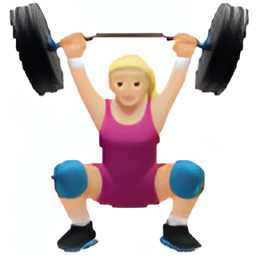
Name: woman weight lifting type 3
Emoji: 🏋🏼‍♀️
Group: People & Body
Sub-group: person-sport